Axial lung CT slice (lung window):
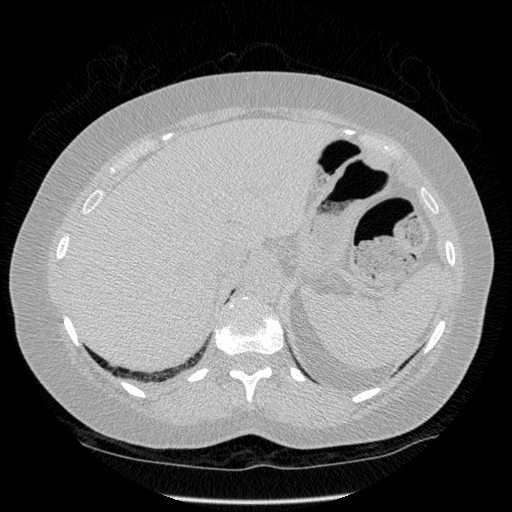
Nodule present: no